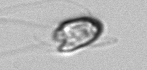
Label: flagellate_morphotype1